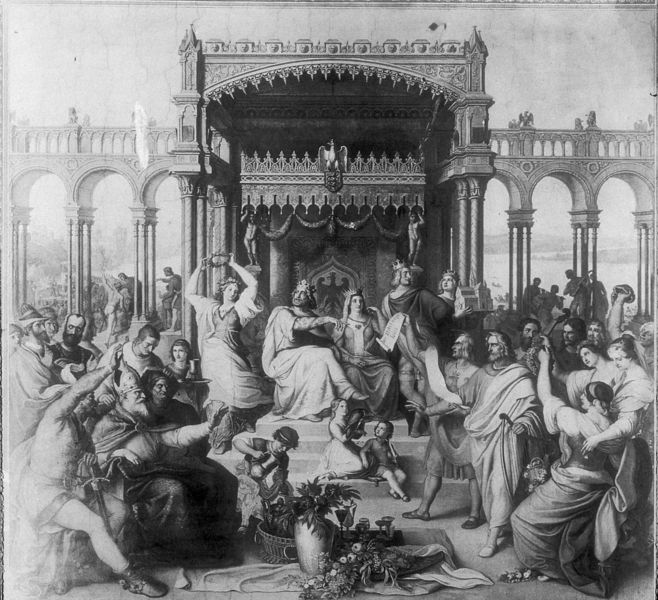
Titel: Reichsfest in Mainz 1184, Kaisersäle
Künstler: Julius Schnorr von Carolsfeld
Institution: München, Residenz-Schatzkammer
Schlagwörter: adler, zeichnung, tanz, feier, tänzerin, vase, friedrich, kaiser, könig, thron, wein, halle, orient, lorbeer, königtanz, ewhre